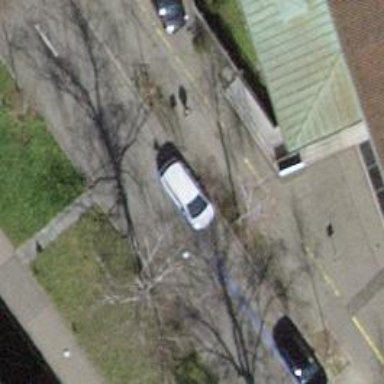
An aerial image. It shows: Avenue lined with trees.